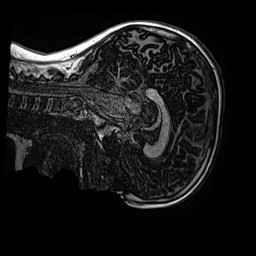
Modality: MP2RAGE
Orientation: sagittal
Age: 12
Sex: male
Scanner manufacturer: siemens
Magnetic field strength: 3 T
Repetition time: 4 s
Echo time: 0.00299 s